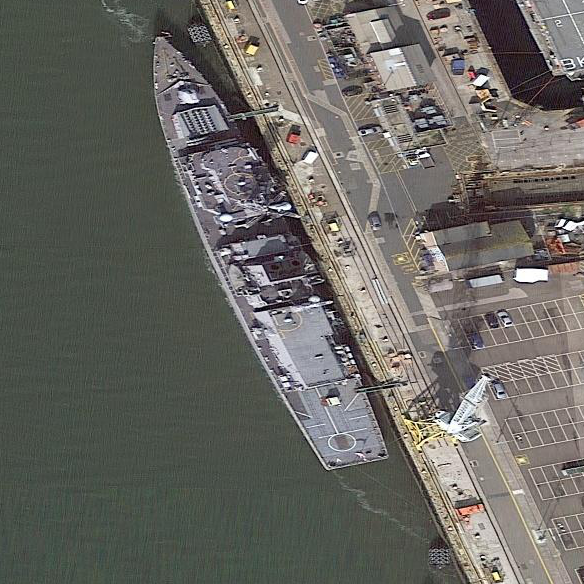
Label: Type_45_destroyer